You are looking at the wavelet scalogram of a bearing's acceleration signal. What is the most likely bearing condition (normal, inner_race, outer_race, ball)?
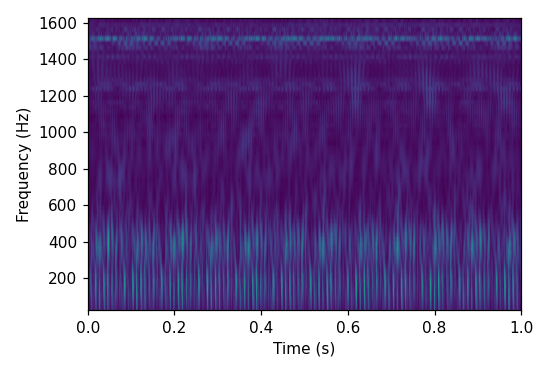
Answer: outer_race